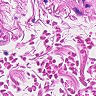
Metastatic tissue present: no